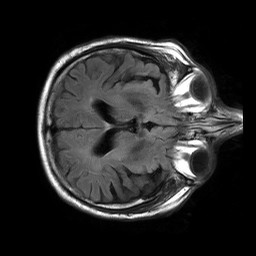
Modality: FLAIR
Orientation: axial
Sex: male
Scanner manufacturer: philips
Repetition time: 11 s
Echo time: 0.125 s